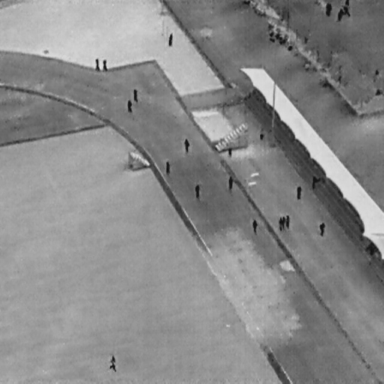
There are 17 People in the infrared image.